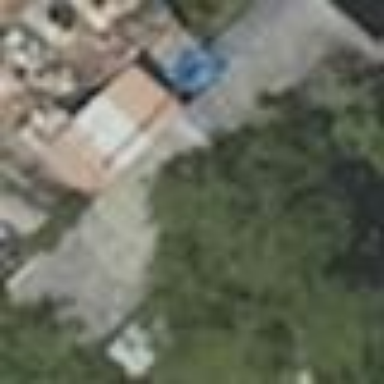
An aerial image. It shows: Shed.